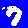
Digit: 7